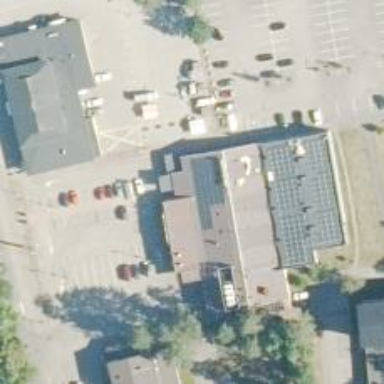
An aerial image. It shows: Convenience shop.